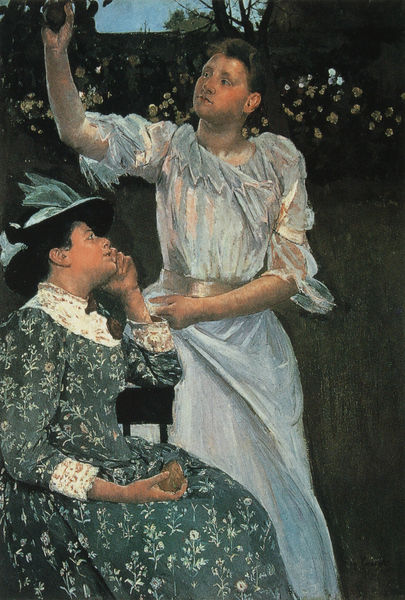
Titel: Young Women Picking Fruit (Study for "Modern Women")
Künstler: Mary Cassatt
Standort: Pittsburgh (Pennsylvania)
Institution: Carnegie Museum of Art
Schlagwörter: baum, blau, gemälde, hand, himmel, kopf, mann, schatten, weiß, bäume, frauen, grün, mädchen, sitzen, blume, blumen, damen, frau, grau, haar, hell, hut, kleid, kleider, licht, mund, nase, ohr, orange, reden, schwarz, stuhl, szene, blick, blüte, dame, gras, gürtel, obst, park, rasen, rosen, wiese, gespräch, muster, schleife, jung, arm, band, bluse, falten, gesicht, kragen, spitze, stehen, stein, bildnis, hände, portrait, porträt, rückenlehne, busch, büsche, haare, pose, sitzend, stehend, mutter, paar, spitzen, tochter, pflanzen, theater, schön, seide, frucht, garten, apfel, pflücken, schürze, äpfel, sommer, lehne, zwei, mauer, hecke, weis, bank, münder, nasen, draussen, stuhllehne, festhalten, rüschen, krempe, birne, kirschen, innenhof, denken, manschetten, hodler, sitzfigur, betrachten, fraun, tracht, geblümt, kartoffel, blumenhecke, kirschbaum, kurzhaarfrisur, zuhören, bam, trachtenhut, amuer, blic, weisses kleid, kirschblüten, blümchenmuster, kelider, blumenkleid, blümchenkleid, travestie